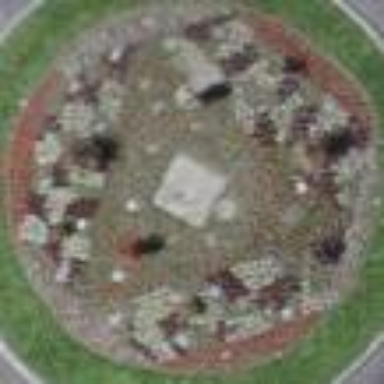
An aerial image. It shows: Flowerbed.